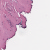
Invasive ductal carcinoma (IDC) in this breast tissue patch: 0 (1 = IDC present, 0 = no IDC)